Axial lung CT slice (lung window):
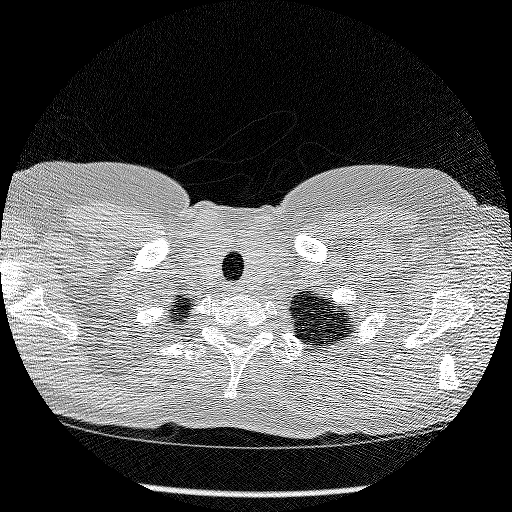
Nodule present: no